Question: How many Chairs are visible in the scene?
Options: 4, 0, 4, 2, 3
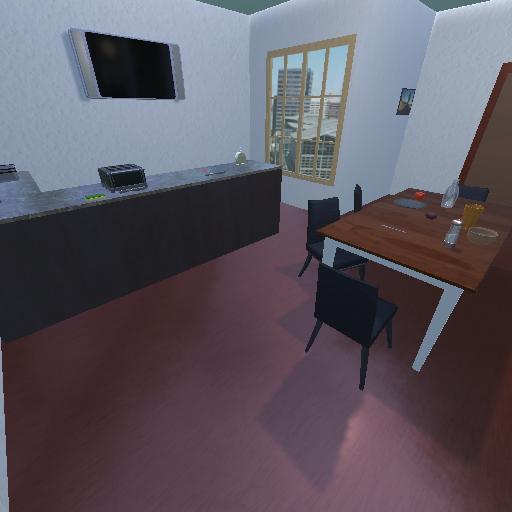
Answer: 4